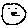
Label: smiley face